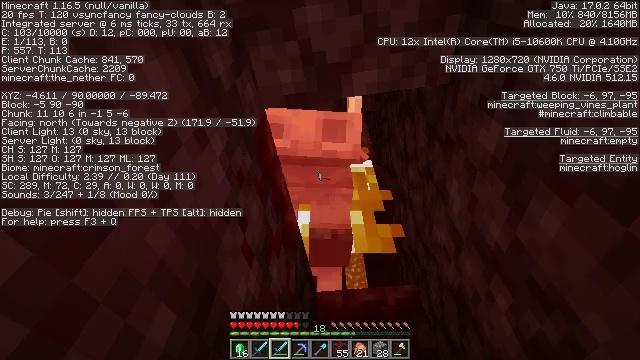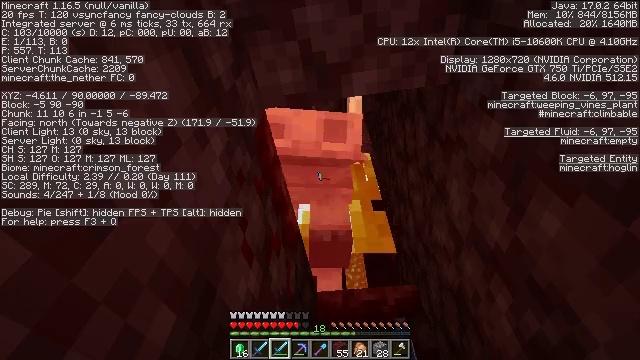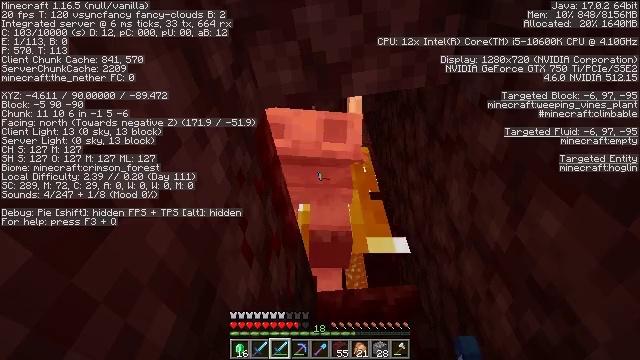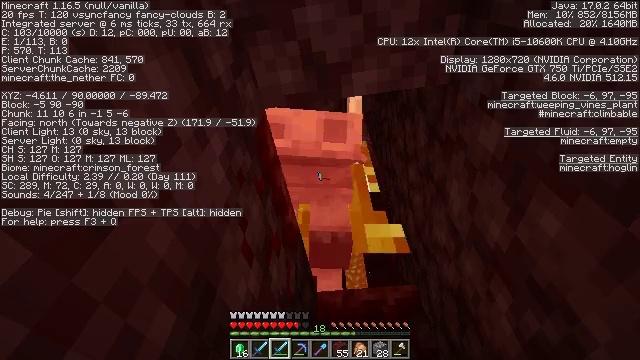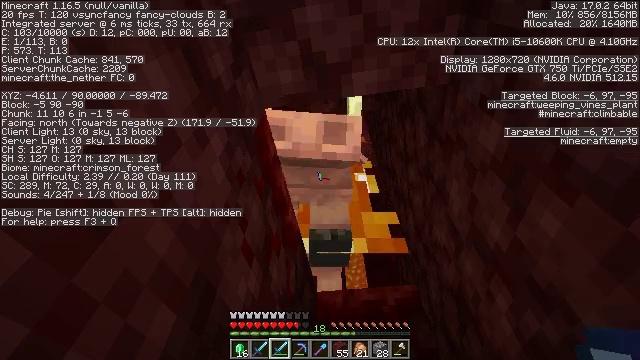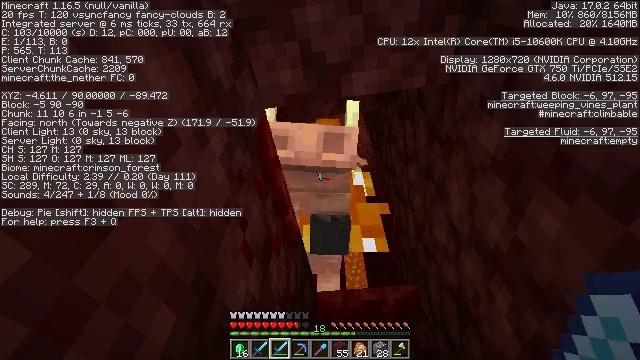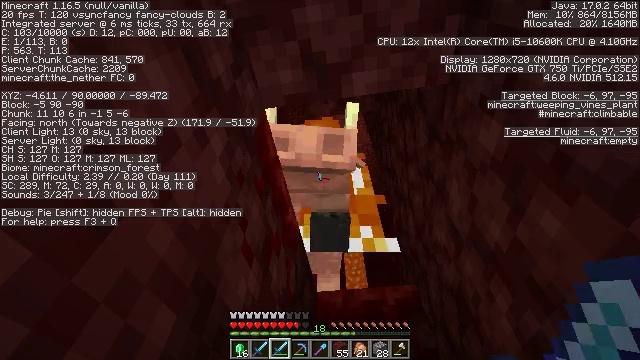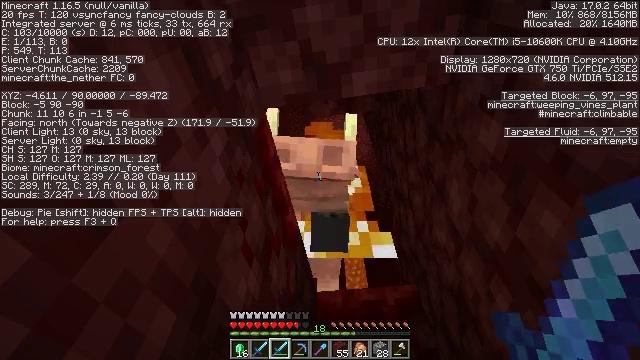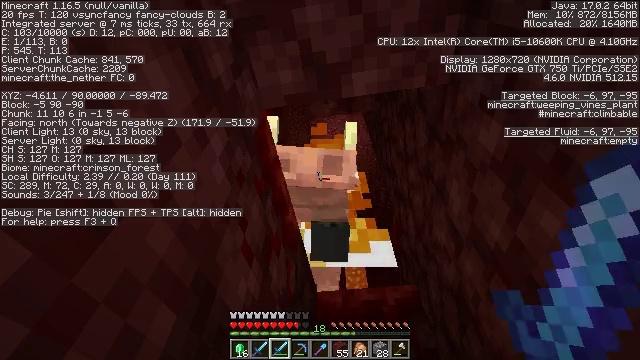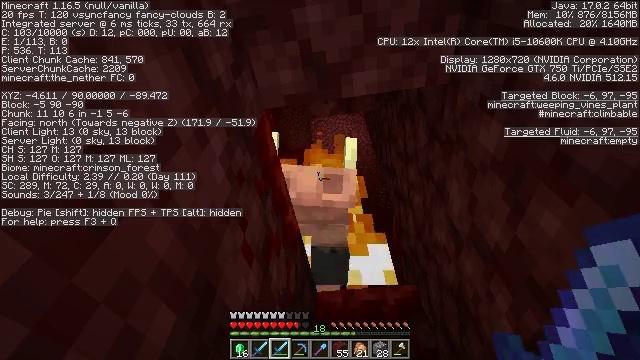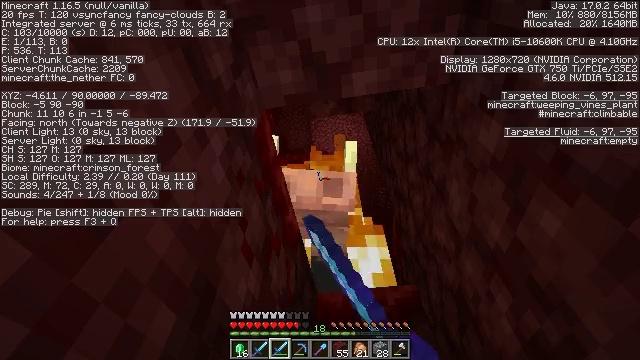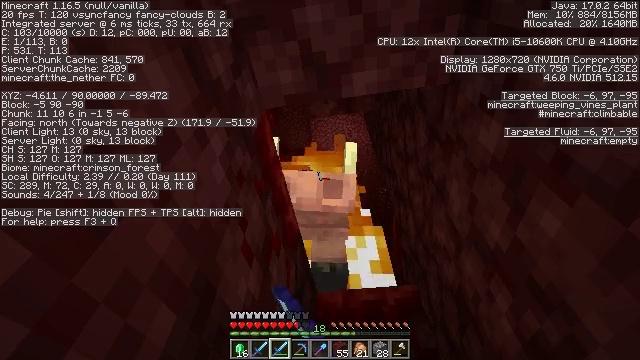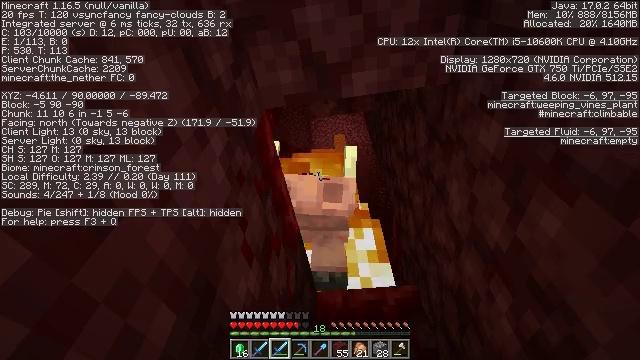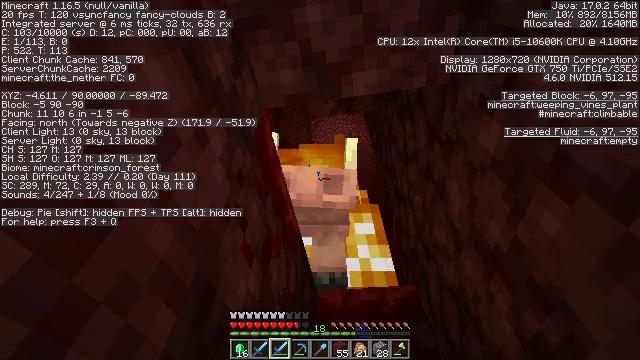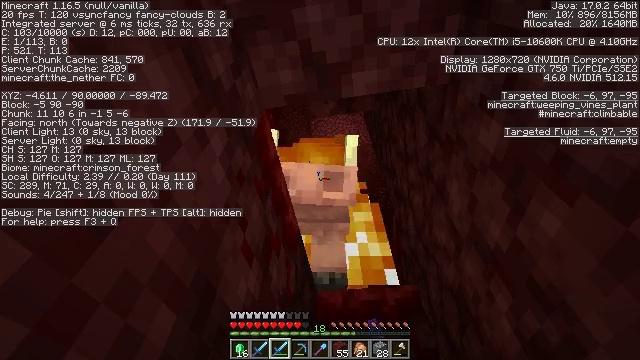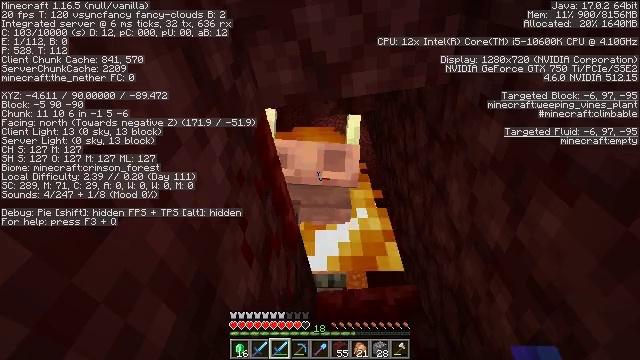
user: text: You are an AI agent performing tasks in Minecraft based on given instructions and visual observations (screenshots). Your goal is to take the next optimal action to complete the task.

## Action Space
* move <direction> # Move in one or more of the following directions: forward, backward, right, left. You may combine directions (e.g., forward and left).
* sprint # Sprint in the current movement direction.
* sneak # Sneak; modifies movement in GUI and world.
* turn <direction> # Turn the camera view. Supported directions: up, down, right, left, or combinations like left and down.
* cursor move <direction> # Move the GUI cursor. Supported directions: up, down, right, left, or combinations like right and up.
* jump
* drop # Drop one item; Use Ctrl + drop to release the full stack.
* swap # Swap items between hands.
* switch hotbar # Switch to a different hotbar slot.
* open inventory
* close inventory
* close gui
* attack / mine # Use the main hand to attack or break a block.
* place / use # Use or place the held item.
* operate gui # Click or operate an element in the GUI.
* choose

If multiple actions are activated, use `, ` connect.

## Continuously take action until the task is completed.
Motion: motion action
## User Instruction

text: Hunt nether mobs.
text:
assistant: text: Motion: attack / mine
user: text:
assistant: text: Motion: attack / mine
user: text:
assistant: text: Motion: no_op
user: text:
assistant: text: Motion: no_op
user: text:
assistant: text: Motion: no_op
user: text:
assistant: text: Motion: no_op
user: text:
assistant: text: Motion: no_op
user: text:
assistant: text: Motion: no_op
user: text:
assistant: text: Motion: attack / mine
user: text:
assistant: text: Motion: attack / mine
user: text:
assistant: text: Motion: attack / mine
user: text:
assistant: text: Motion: attack / mine
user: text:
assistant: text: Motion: attack / mine
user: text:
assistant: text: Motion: attack / mine
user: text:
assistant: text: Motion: attack / mine
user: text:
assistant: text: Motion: attack / mine
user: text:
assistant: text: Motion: no_op
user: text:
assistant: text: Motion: no_op
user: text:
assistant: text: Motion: no_op
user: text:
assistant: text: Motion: turn down
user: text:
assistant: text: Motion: no_op
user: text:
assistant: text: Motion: no_op
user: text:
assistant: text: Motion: attack / mine
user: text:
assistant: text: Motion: attack / mine
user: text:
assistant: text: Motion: attack / mine
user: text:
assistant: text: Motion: attack / mine
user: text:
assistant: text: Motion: attack / mine
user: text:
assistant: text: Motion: attack / mine